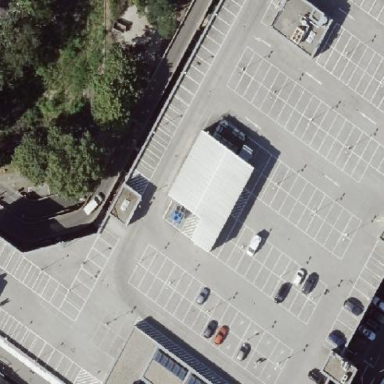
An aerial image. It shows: Rooftop parking area.